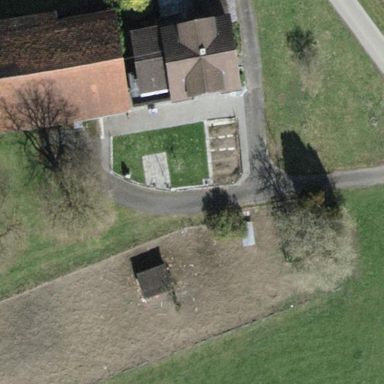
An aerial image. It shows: Farmyard area.